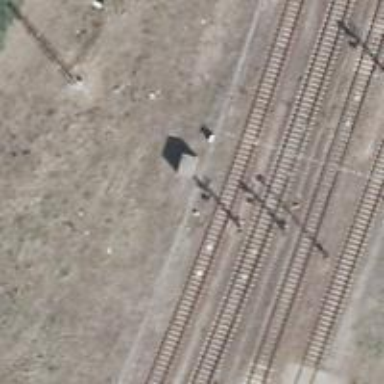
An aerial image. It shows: Railway signal.